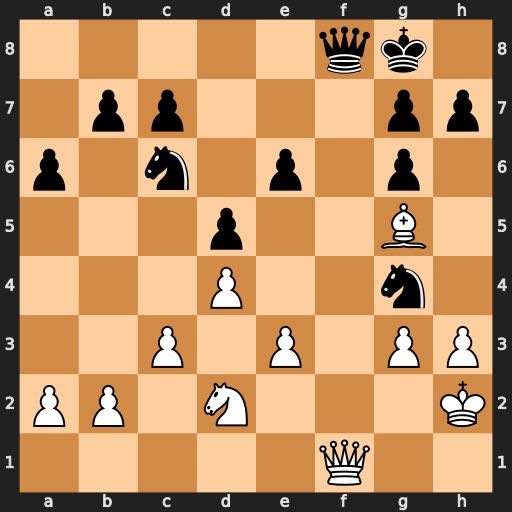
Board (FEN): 5qk1/1pp3pp/p1n1p1p1/3p2B1/3P2n1/2P1P1PP/PP1N3K/5Q2
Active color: w
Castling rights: -
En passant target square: -
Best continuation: hxg4 Qxf1 Nxf1